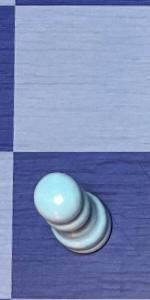
Label: Pawn_White